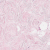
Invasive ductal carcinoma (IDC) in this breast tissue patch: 0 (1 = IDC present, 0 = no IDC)